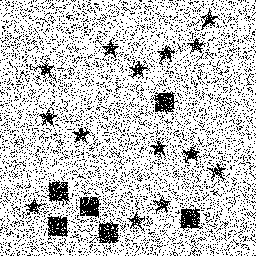
Squares: 6
Triangles: 0
Stars: 14
Total shapes: 20